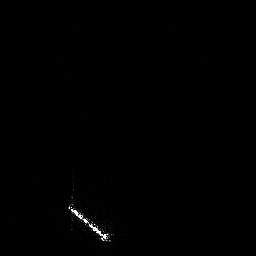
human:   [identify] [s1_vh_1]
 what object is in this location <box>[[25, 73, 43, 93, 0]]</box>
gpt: <ref>1 large ship at the bottom</ref>